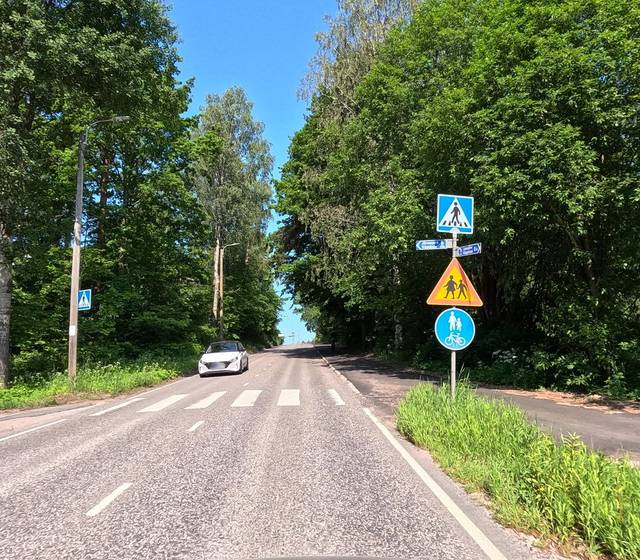
Region: Finland
Coordinates: 60.238, 24.71